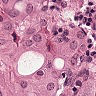
Metastatic tissue present: yes